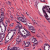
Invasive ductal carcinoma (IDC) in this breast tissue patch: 1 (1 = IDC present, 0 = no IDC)